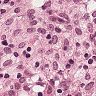
Metastatic tissue present: no